Interaction volume radius: 5 \u00c5
Interaction volume height: 25 \u00c5
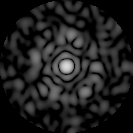
Disorder parameter: 0.8829